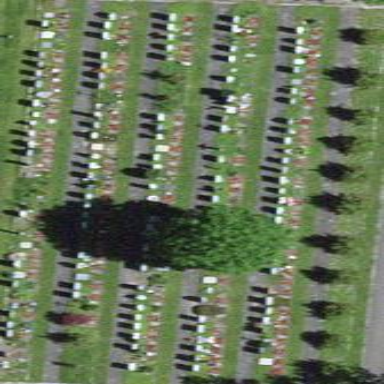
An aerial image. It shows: Grave yard.